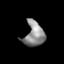
Tissue: prostate
Cell type: T cells
Senescence score: 0.3366
Nuclear area (px): 486
Mean DAPI intensity: 139.424